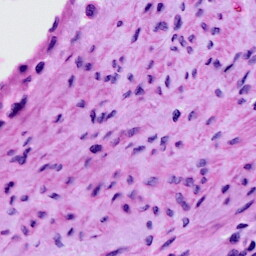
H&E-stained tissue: Cervix